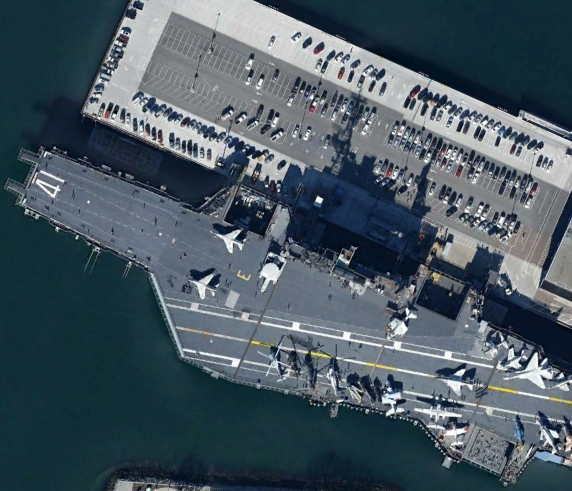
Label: aircraft_carrier